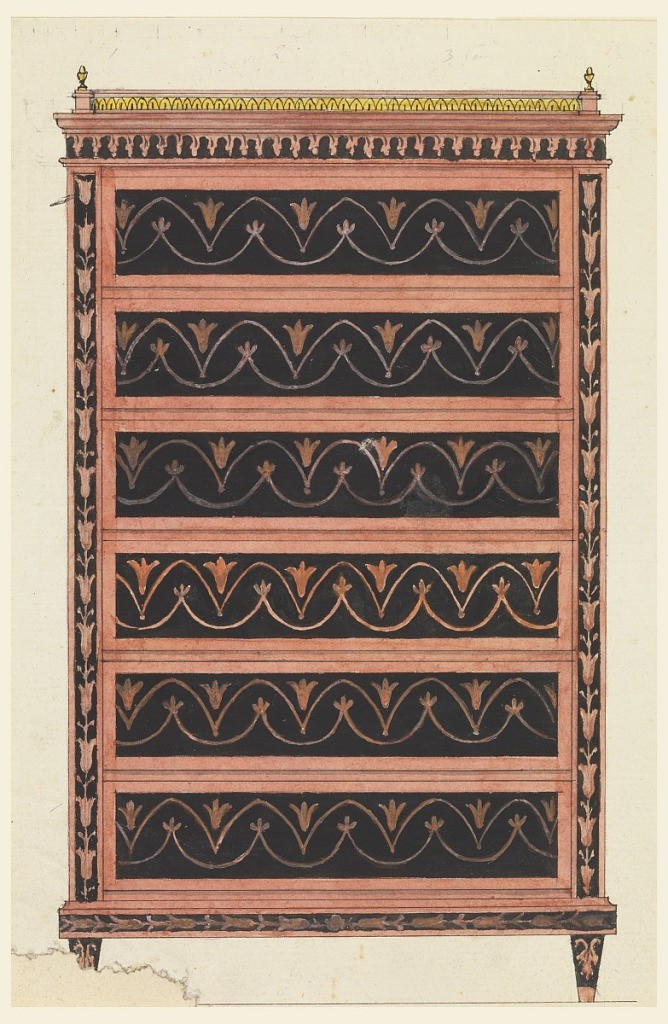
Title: Design for a Chest of Drawers
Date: ca. 1805
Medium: Pen and black ink, brush and watercolor on paper
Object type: Drawing
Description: Chest with six drawers decorated in marquetry inlay of stylized flowers between scallops. Similar decorations on piers and cornice. A metal gallery between finials above.